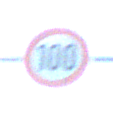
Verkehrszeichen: Geschwindigkeit100
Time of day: MorningAfternoon
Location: Outdoor (RoadRail)
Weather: Clear
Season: NotSpecified
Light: Natural